Question: I am trying to use extjs store to talk to a Jersey rest Java application (running at tomcat) that returns a Json.
And I am trying to use Json to print to a grid component.
This is my store code.
'''
Ext.define('WSC.store.Users', {
extend: 'Ext.data.Store',
fields: ['period','tot_units', 'tot_selling_price'],
model: 'WSC.model.User',
proxy: {
type: 'rest',
url : 'http://localhost:8080/mondrianCube/services/query/querygoeshere/json',
reader: {
type: 'json',
root: 'table'
}
},
autoLoad: true
'''
});
The store was not able to read the json obtained. Most of the recommendations were to add response headers(Access-Control-Allow-Origin) to the webapp(running at tomcat).
So I added the response headers like below.
'''
@Path("/query/{qryParam}/json")
@GET
@Produces(MediaType.APPLICATION_JSON)
public static Response jsonResult(@PathParam("qryParam") String qryParam) throws JSONException
{
executeQuery("select {[Measures].members} on columns, {Time.[2010], Time.[2010]} on rows from sales" );
String json = (new JSONObject(((new ResultSetConvert(result)).toJson()))).toString();
return Response.ok(json).header("Access-Control-Allow-Origin","*").build();
}
'''
Even then I get the same error as below

What am I missing here?
P.S If the url points to a file in the same domain, the store is able to read the json in the file.
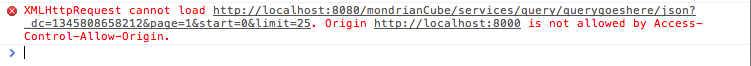
Answer: I believe you'll want to use JSONP for this, for example,
'''
Ext.get('search-form').on('submit', function(ev) {
ev.preventDefault();
Ext.ux.JSONP.request('http://api.flickr.com/services/feeds/photos_public.gne', {
callbackKey: 'jsoncallback',
params: {
format: 'json',
tags: Ext.fly('search-value').dom.value,
tagmode: 'all',
lang: 'en-us'
},
callback: updateResults
});
return false;
});
'''
jsonp by wikipedia definition
JSONP or "JSON with padding" is a complement to the base JSON data format. It provides a method to request data from a server in a different domain, something prohibited by typical web browsers because of the same origin policy.
Same origin policy by definition
In computing, the same origin policy is an important security concept for a number of browser-side programming languages, such as JavaScript. The policy permits scripts running on pages originating from the same site to access each other's methods and properties with no specific restrictions, but prevents access to most methods and properties across pages on different sites.[